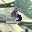
Label: 5